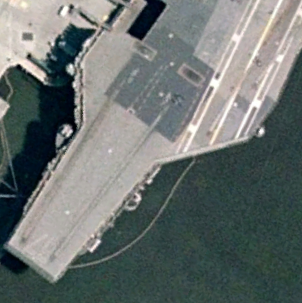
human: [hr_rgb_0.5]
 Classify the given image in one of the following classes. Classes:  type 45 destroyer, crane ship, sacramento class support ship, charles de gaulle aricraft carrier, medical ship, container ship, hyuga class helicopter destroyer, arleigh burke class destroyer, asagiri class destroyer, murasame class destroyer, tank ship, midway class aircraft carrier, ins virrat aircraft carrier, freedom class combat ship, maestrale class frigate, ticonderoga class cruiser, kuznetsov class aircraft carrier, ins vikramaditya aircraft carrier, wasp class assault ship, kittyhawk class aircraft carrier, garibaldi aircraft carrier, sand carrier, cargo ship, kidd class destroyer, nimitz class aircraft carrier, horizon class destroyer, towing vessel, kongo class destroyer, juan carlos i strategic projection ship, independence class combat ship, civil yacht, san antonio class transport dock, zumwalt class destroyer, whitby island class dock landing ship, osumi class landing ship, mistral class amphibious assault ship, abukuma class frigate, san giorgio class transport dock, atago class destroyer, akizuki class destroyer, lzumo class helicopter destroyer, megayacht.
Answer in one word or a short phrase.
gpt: KittyHawk class aircraft carrier